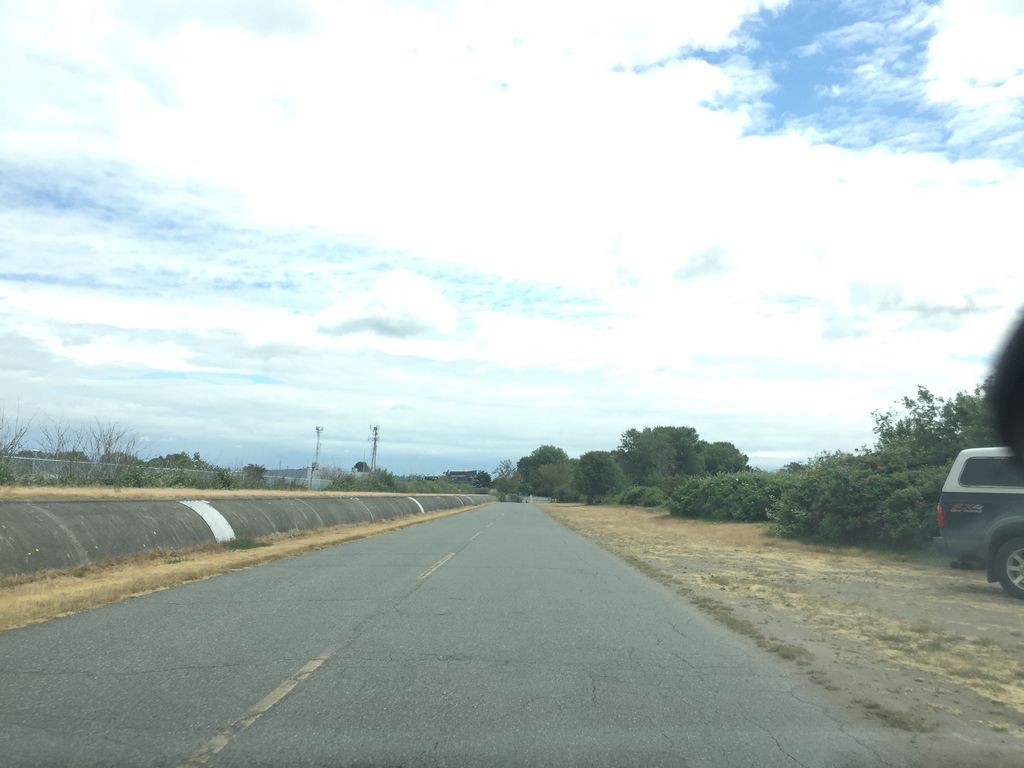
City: vancouver